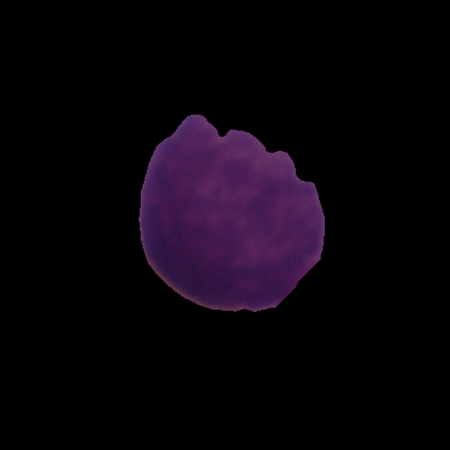
Label: healthy